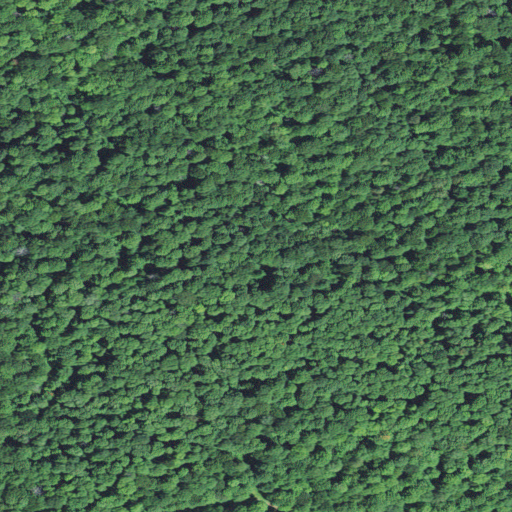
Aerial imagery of mountain in Michigan named South Range containing only deciduous forest